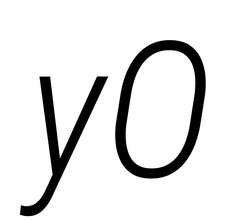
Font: Roboto-Italic_Condensed_Light_Italic